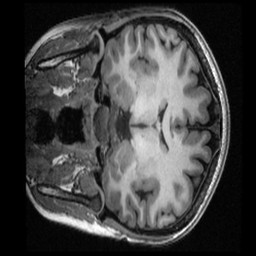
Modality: T1w
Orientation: coronal
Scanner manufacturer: ge
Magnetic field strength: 3 T
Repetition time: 0.007668 s
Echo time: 0.002936 s